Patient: sex M, age 45
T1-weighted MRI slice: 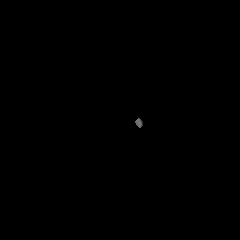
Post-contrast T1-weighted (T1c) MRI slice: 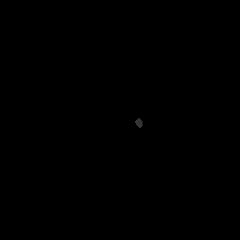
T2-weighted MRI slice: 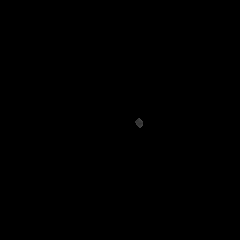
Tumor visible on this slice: no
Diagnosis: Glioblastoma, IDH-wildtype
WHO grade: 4